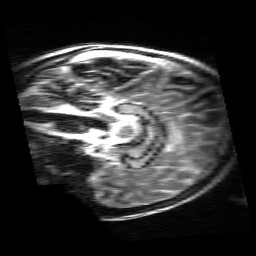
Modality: MP2RAGE
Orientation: sagittal
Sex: male
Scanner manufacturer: siemens
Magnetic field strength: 3 T
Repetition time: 5 s
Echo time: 0.00355 s